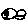
Label: fish